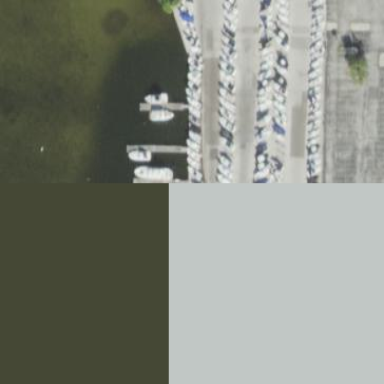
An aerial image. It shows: Boatyard located near waterway.